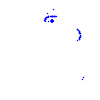
Particle: proton